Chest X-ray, AP view. Patient: 15 years old, sex M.
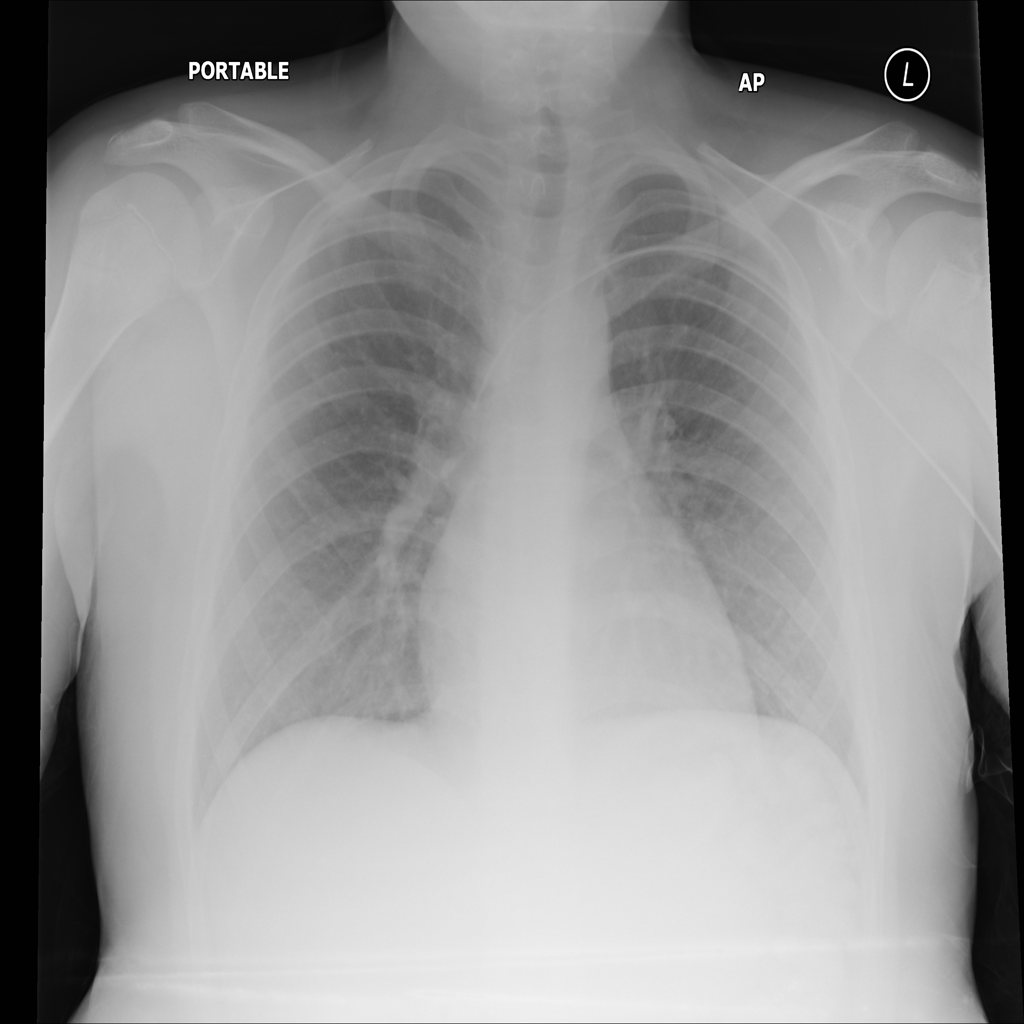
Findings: No Finding